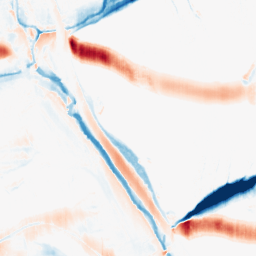
Category: morphological
Decomposition family: morphological_ellipse
Decomposition parameters: operation: average
width: 30
height: 5
Upsampling method: linear_exact
Upsampling parameters: scale: 2
Upsampling scale: 2